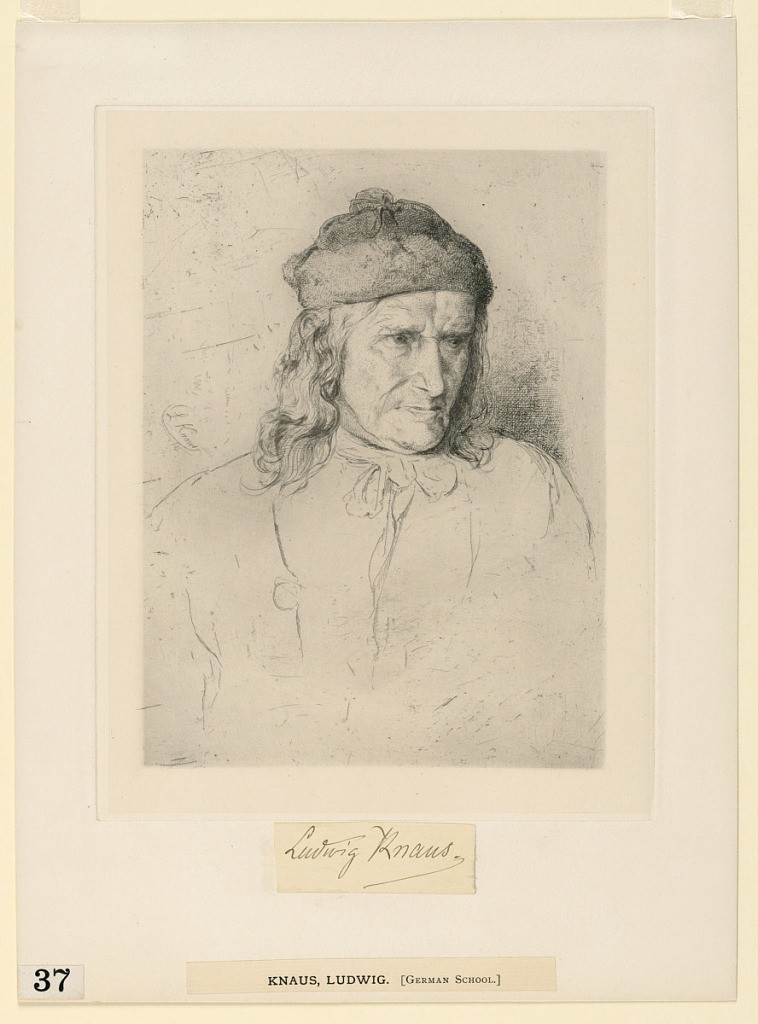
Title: Man in Fur Cap
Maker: Ludwig Knaus, German, 1829 - 1910
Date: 1884
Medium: Etching on china paper, laid down
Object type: Print
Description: Bust portrait of a middle-aged man with long hair and wearing a fur cap. His glance is directed down to the right. Inscribed, left side: "L. Knaus '84".